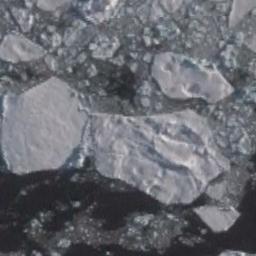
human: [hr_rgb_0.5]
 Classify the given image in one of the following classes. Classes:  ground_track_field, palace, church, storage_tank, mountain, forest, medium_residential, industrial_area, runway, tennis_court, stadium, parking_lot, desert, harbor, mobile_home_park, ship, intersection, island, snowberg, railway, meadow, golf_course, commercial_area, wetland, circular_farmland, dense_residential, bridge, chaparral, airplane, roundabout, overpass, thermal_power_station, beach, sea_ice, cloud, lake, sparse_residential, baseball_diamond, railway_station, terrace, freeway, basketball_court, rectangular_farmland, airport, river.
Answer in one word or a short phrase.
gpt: sea_ice